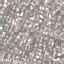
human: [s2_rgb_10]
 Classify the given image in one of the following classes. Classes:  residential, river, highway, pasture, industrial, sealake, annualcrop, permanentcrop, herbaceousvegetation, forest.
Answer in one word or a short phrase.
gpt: Residential